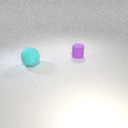
small purple rubber cylinder behind large cyan rubber sphere